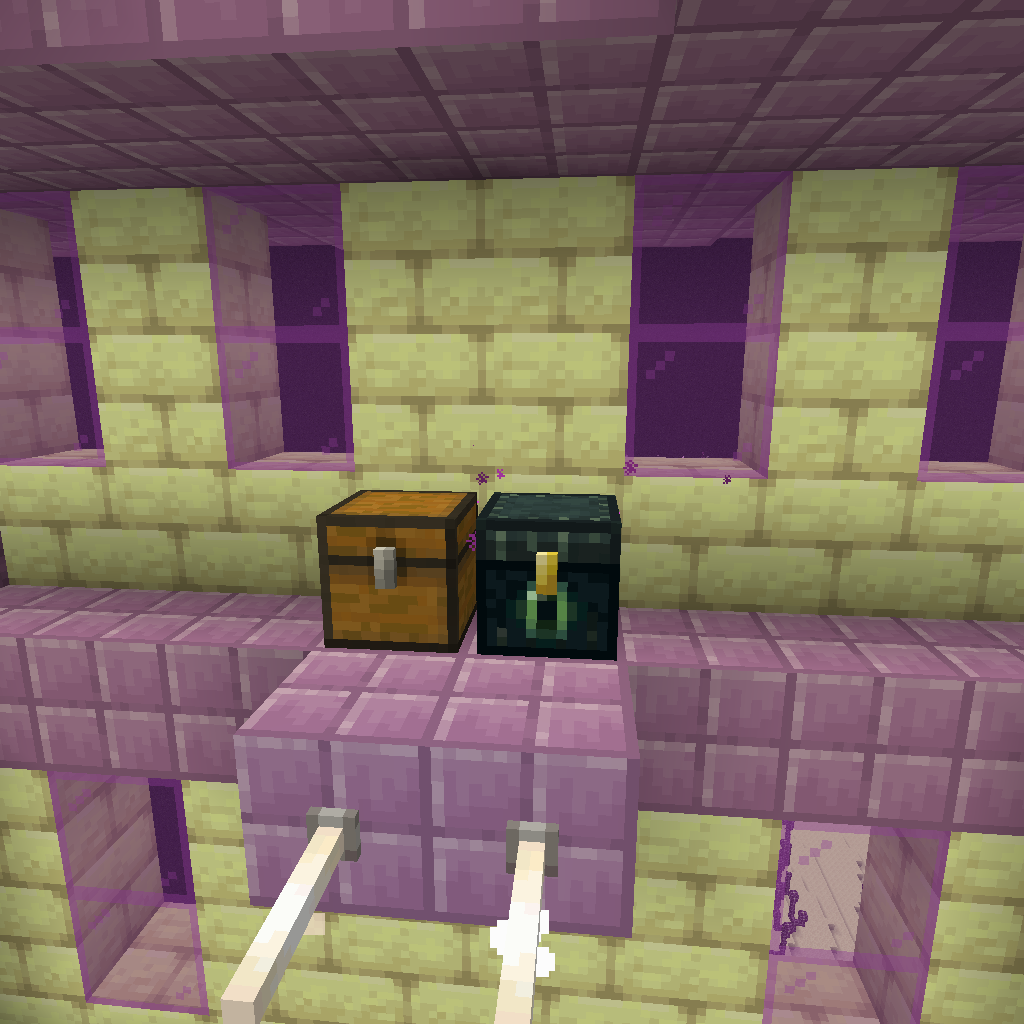
chest and ender chest inside end city